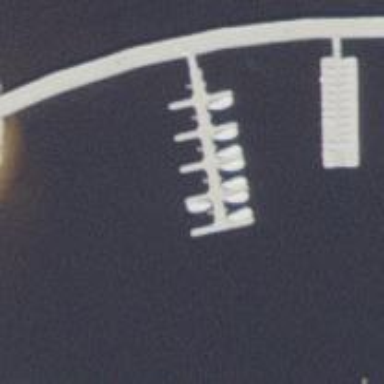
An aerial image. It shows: Man-made pier.